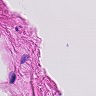
Metastatic tissue present: no